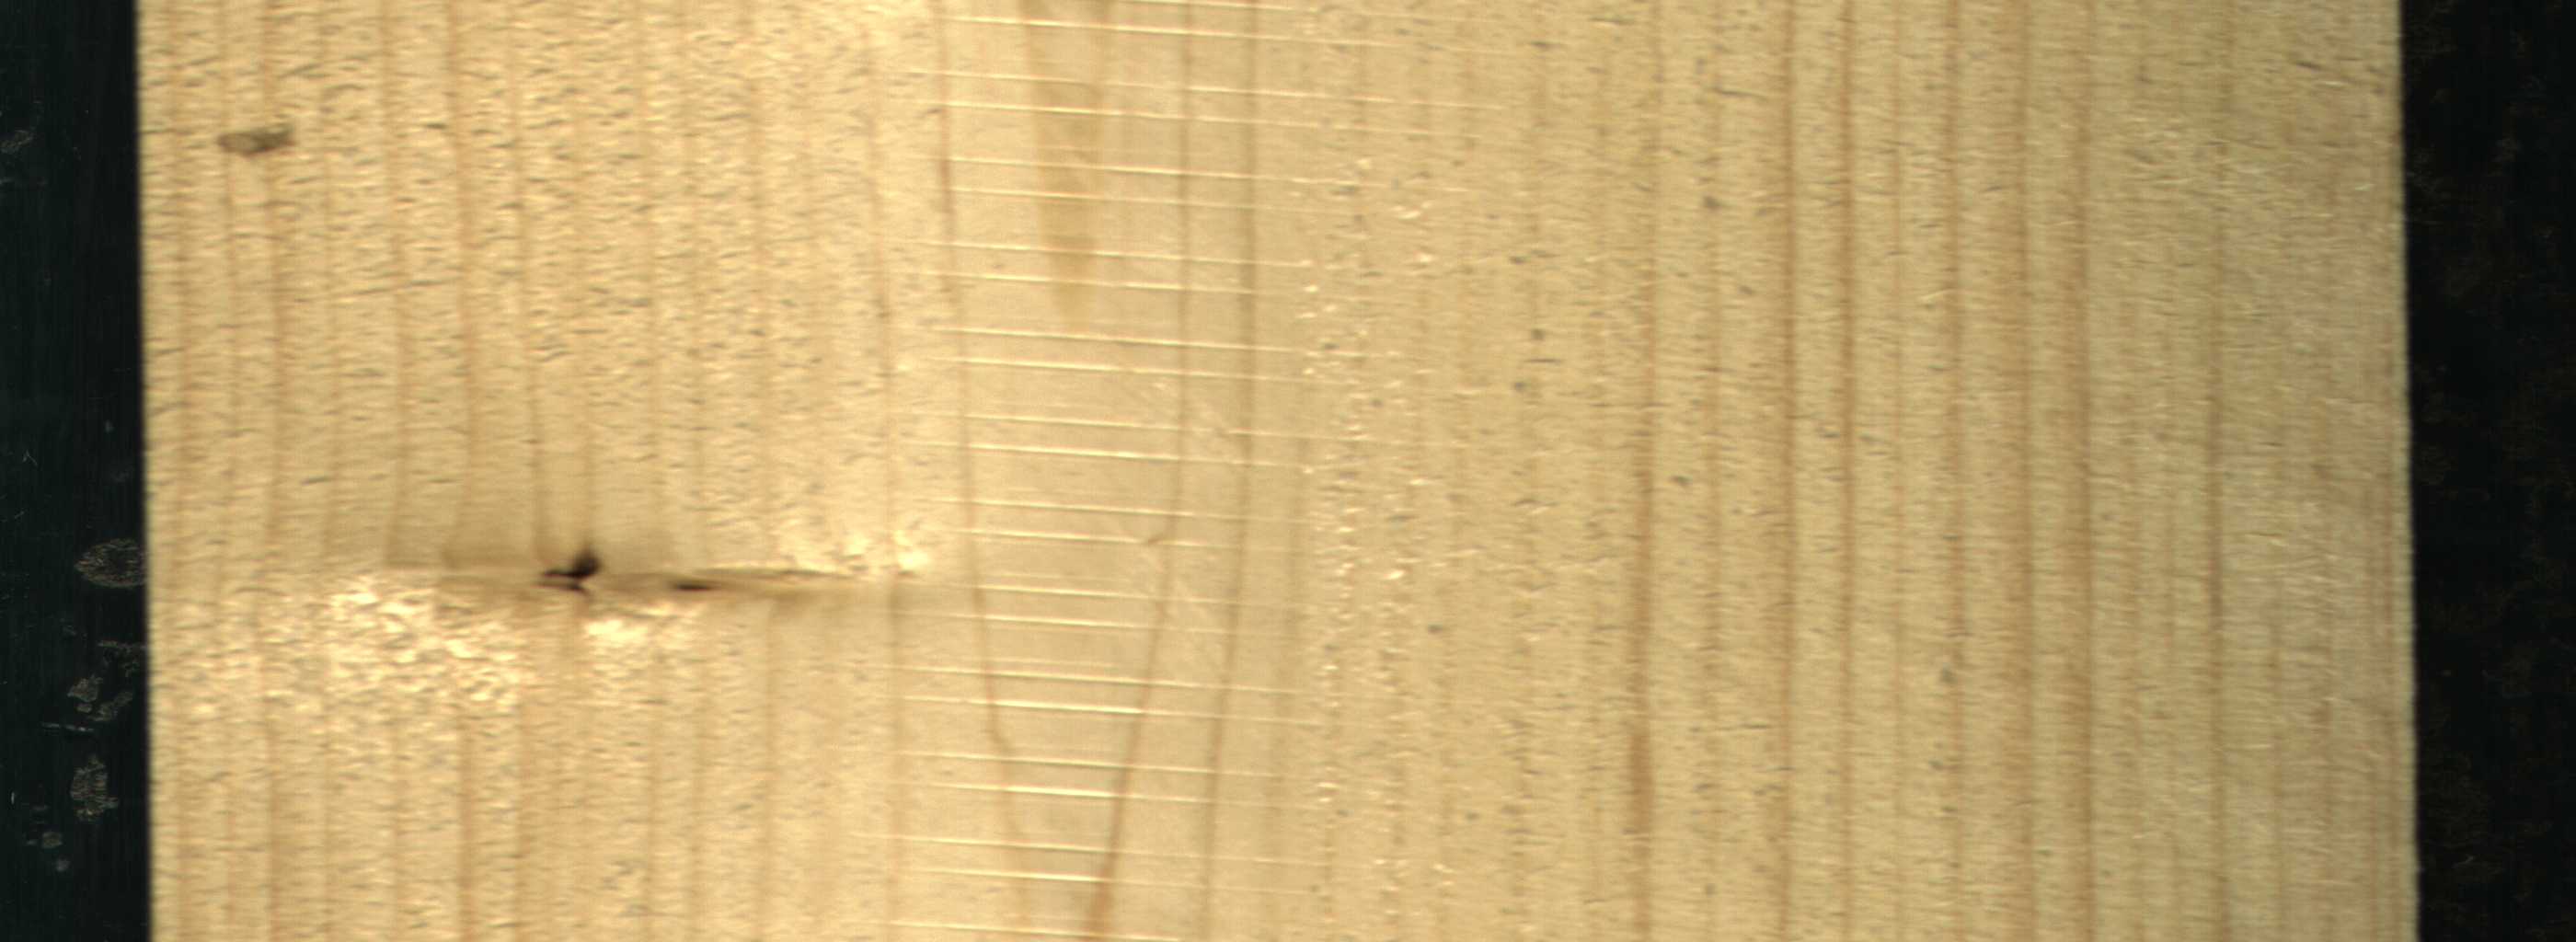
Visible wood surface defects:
Dead_Knot
Live_Knot